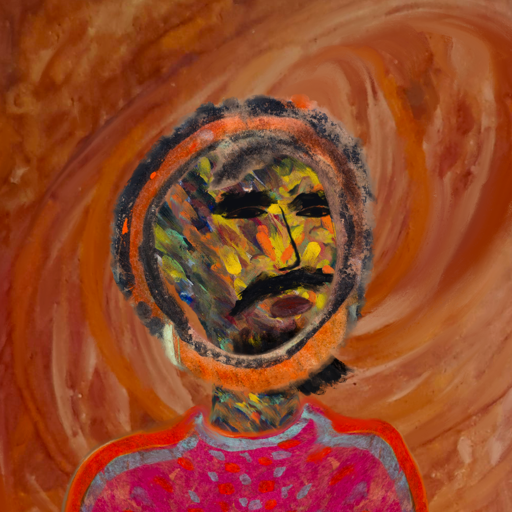
Background: Pious_Lady, Head And Neck Side: An_Impression, Face Side: Mosgoul, Bust: Sisters, Hair Side: Childish, Head Accessory: Blank, Second Necklace: Blank, Necklace: Blank, Baby: Blank